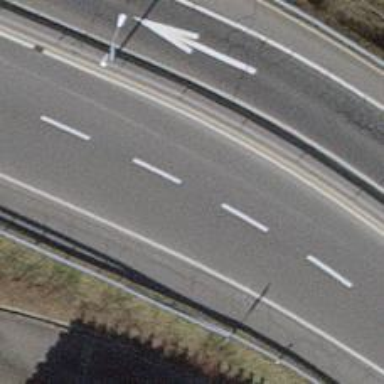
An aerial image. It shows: Asphalt motorway link.